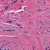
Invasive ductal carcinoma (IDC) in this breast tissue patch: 1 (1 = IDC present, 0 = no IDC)